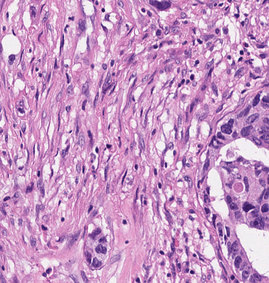
Tumor epithelial tissue: yes
Tumor-associated stroma tissue: yes
Normal tissue: no